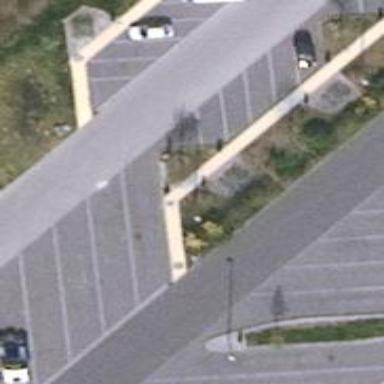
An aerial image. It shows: Footway along the road.